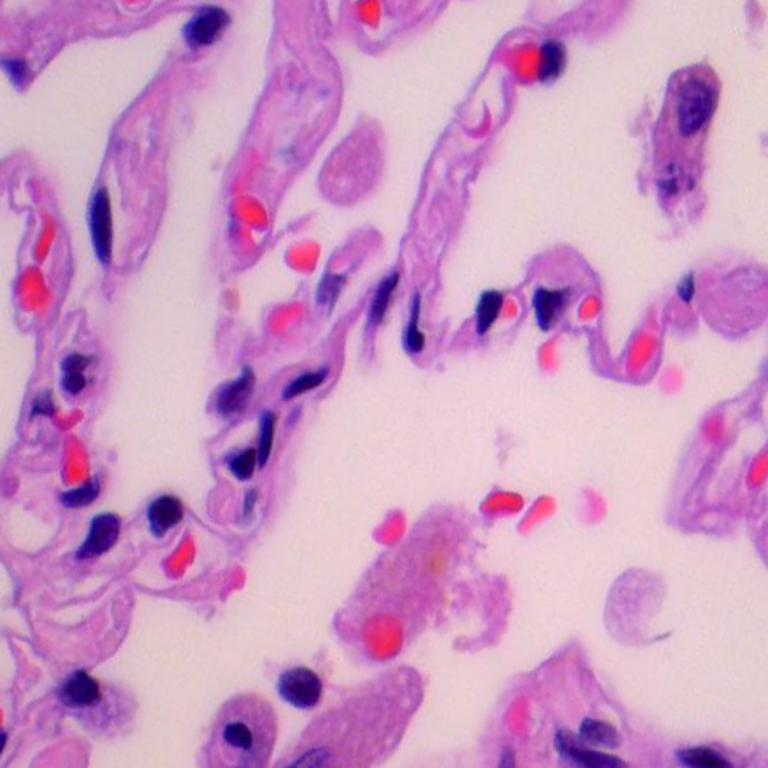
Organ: lung
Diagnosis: benign